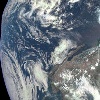
Label: cloud